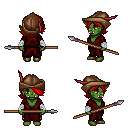
a pixel art fantasy rpg character, female body template, orc, green skin, red robe, gold greaves, red swoop hairstyle, leather cap, white cloth bandages, spear, four views (front, back, left, right), 2x2 character sprite sheet, small pixel art, hard edges, no anti-aliasing